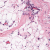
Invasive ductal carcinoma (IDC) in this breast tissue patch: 0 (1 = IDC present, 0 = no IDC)